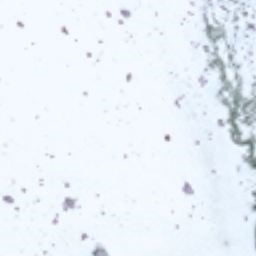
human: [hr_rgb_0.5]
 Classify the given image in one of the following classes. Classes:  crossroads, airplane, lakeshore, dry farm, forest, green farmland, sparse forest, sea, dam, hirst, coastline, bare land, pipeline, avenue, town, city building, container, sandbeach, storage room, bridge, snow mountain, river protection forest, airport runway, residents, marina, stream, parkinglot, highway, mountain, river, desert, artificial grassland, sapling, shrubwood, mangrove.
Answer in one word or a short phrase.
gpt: snow mountain